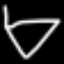
Label: diamond